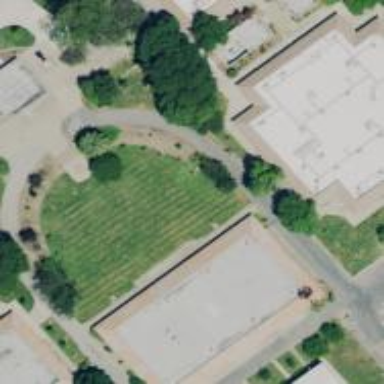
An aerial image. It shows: School building.